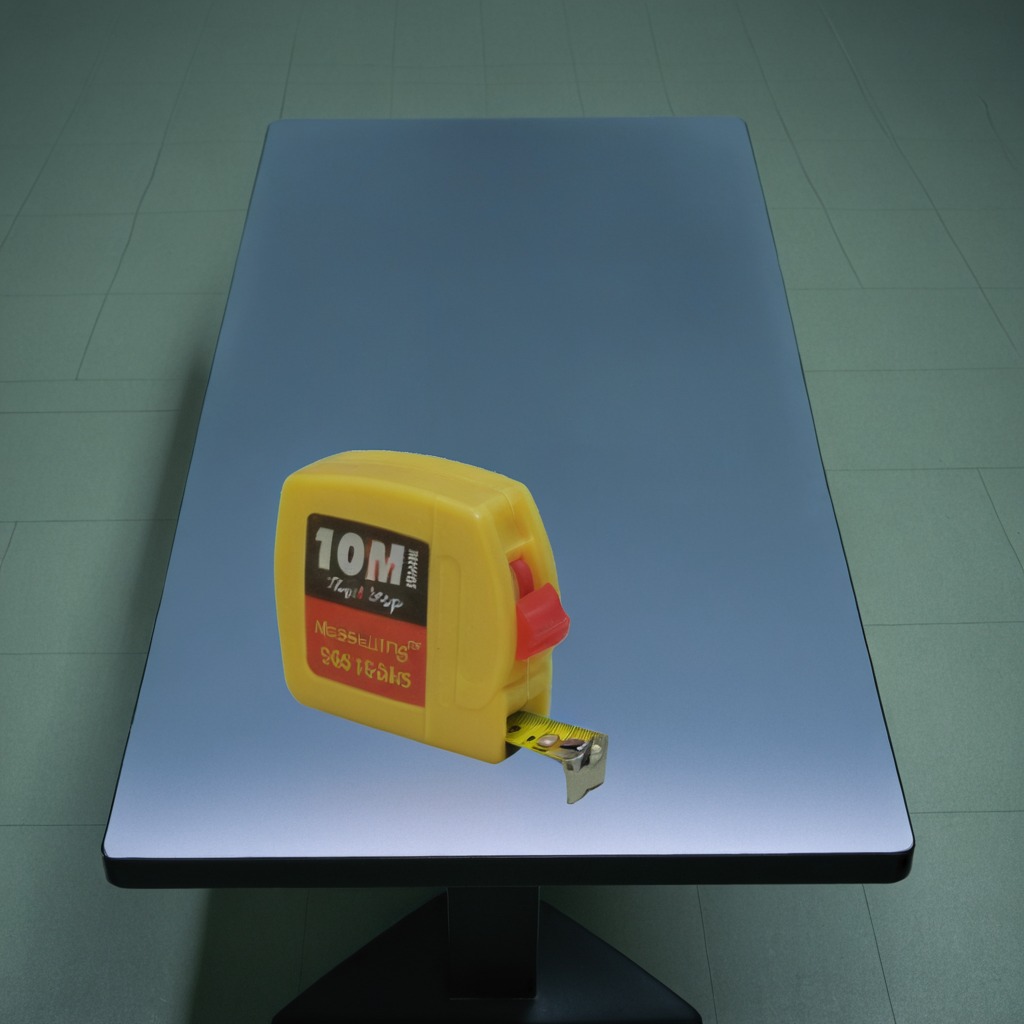
A measuring tape is lying on the table.